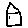
Label: house